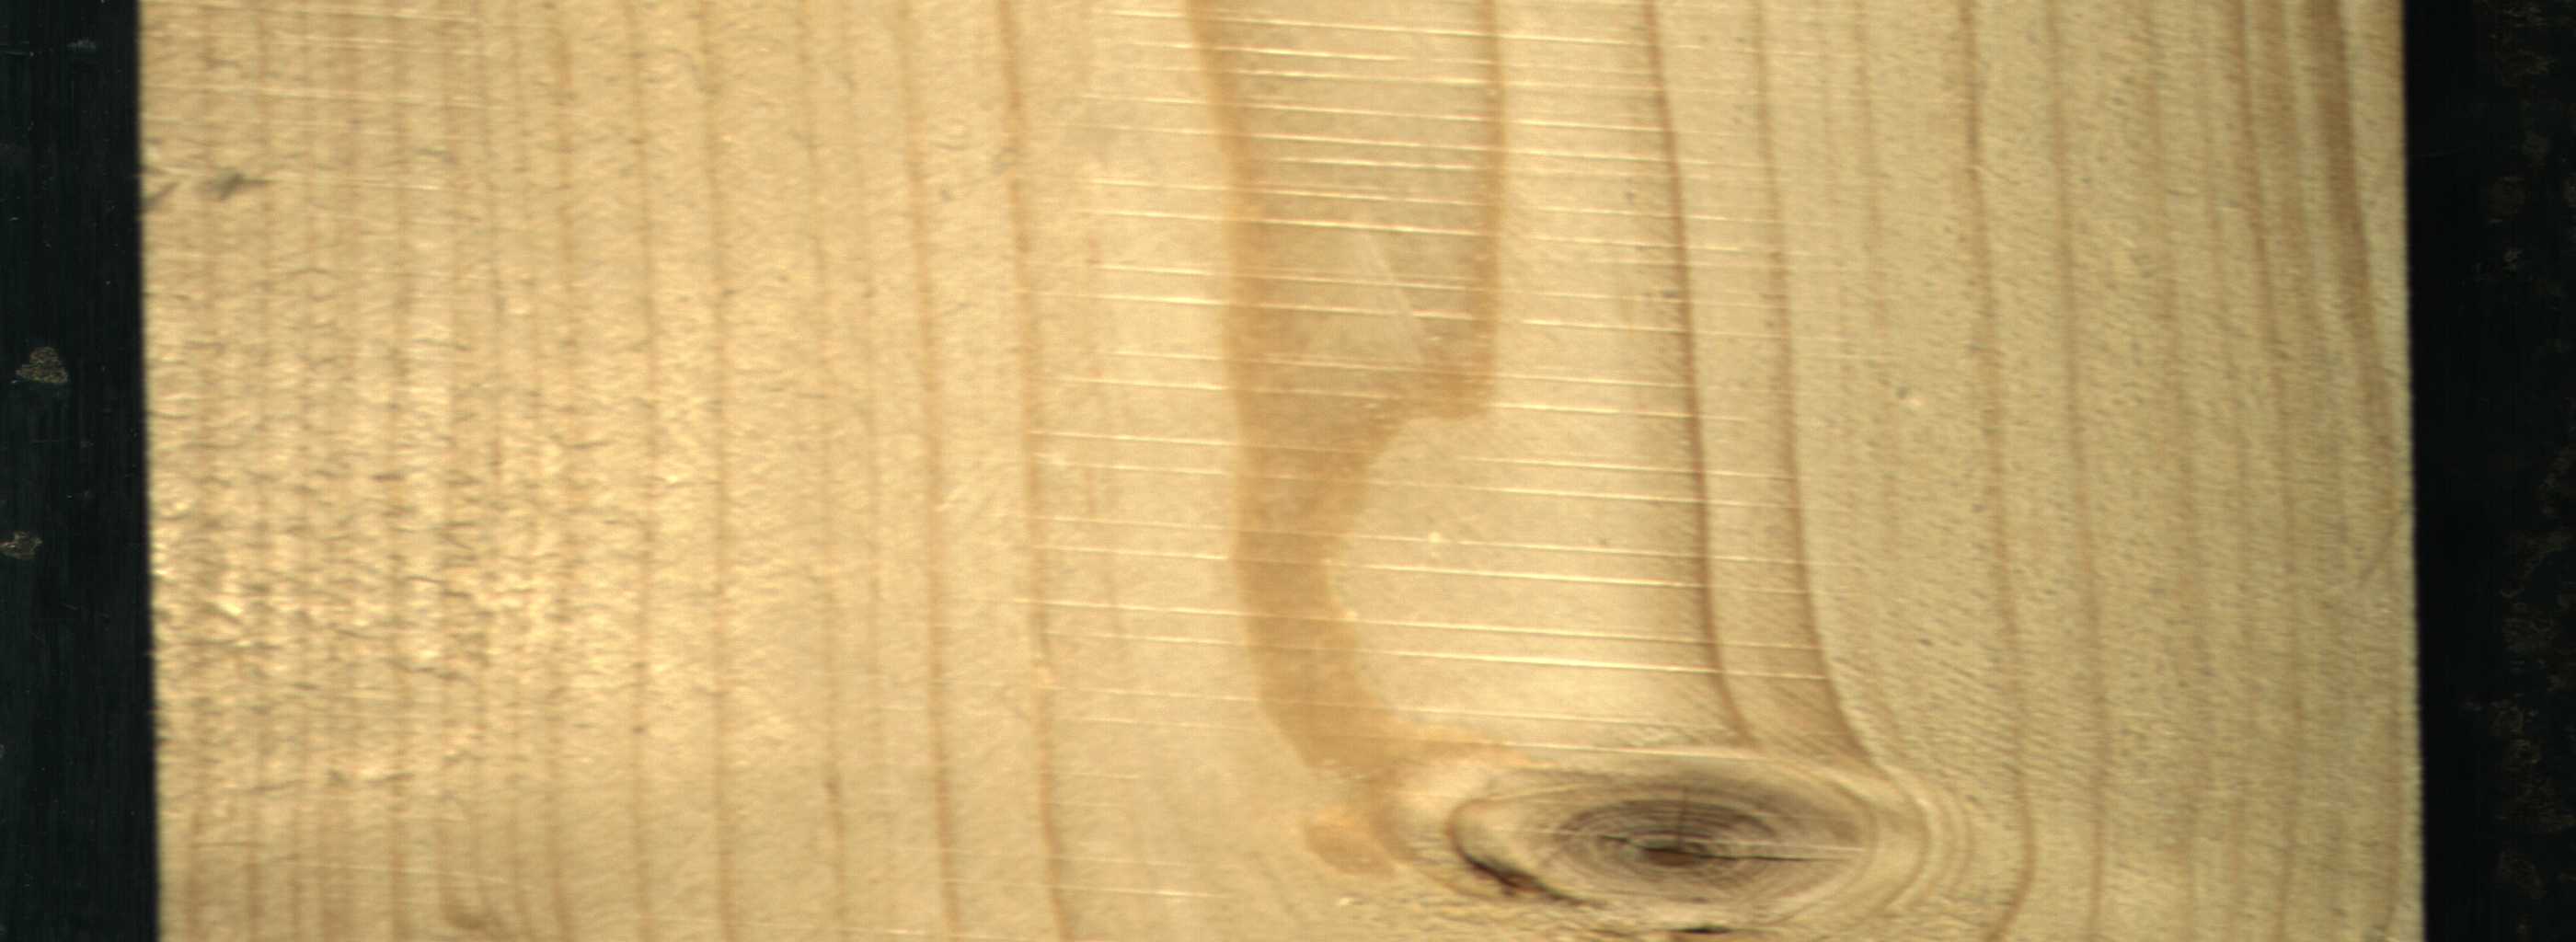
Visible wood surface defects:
knot_with_crack